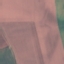
Label: AnnualCrop